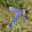
Label: 7